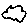
Label: cloud